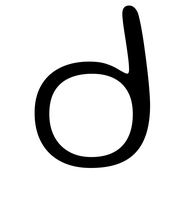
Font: Gluten_ExtraLight